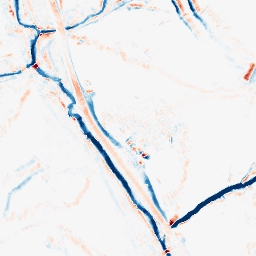
Category: morphological
Decomposition family: morphological_diamond
Decomposition parameters: operation: average
radius: 5
Upsampling method: quintic
Upsampling parameters: scale: 4
Upsampling scale: 4